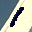
Label: 1